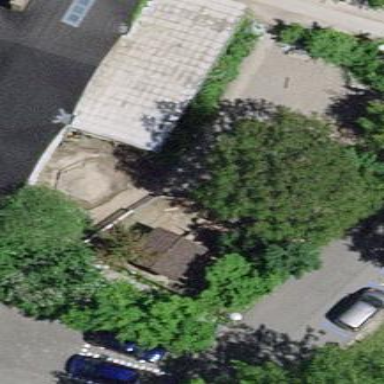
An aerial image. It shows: Hut.